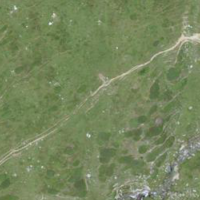
EUNIS habitat code: 26
Species observed at this site:
Campanula barbata